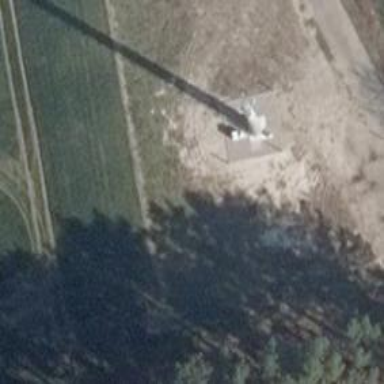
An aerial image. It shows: Communication mast tower.